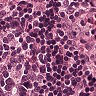
Metastatic tissue present: no